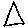
Label: triangle